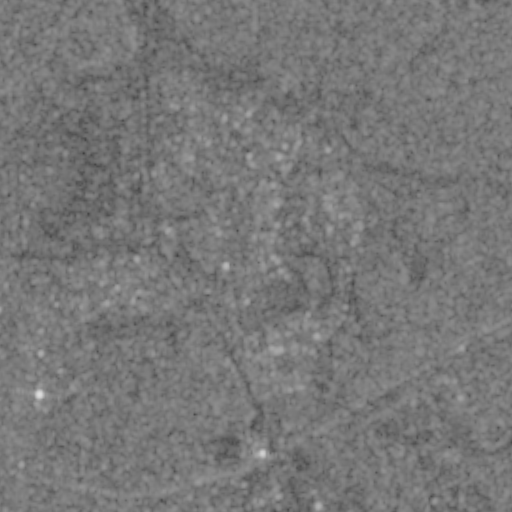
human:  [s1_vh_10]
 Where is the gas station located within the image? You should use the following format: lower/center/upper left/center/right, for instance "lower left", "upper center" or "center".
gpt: The gas station is located in the center of the image.
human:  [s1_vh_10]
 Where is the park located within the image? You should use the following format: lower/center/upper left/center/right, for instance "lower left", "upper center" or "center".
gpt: The park is located in the center left of the image.
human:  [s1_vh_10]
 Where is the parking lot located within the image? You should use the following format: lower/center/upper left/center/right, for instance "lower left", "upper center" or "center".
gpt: The parking lot is located in the lower right of the image.
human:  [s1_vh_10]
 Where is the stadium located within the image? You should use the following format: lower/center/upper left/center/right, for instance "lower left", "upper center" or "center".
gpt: The stadium is located in the upper right of the image.
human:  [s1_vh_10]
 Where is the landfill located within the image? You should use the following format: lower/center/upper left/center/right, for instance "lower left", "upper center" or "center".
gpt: There is no landfill in the image.

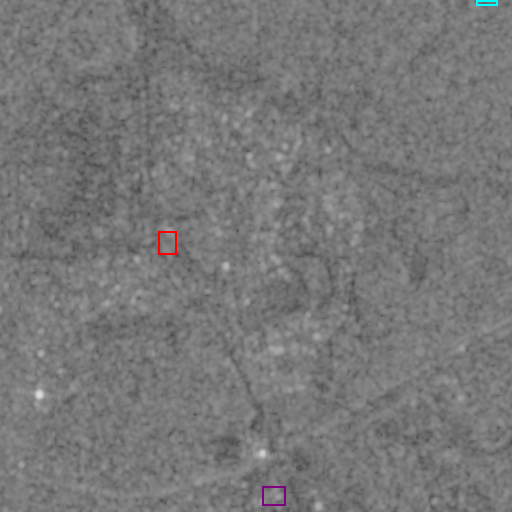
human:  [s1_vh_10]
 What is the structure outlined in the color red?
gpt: The structure outlined in red is a park.
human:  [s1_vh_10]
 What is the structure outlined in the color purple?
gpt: The structure outlined in purple is a parking lot.
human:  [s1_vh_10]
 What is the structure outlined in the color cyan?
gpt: The structure outlined in cyan is a stadium.
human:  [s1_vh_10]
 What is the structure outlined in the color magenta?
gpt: There is no magenta outline.